Question: I want to create a video player exactly like Kick Starter video player (<URL>
I want to have a play button and an image, and after clicking on image, image and play button become invisible, and video starts playing.

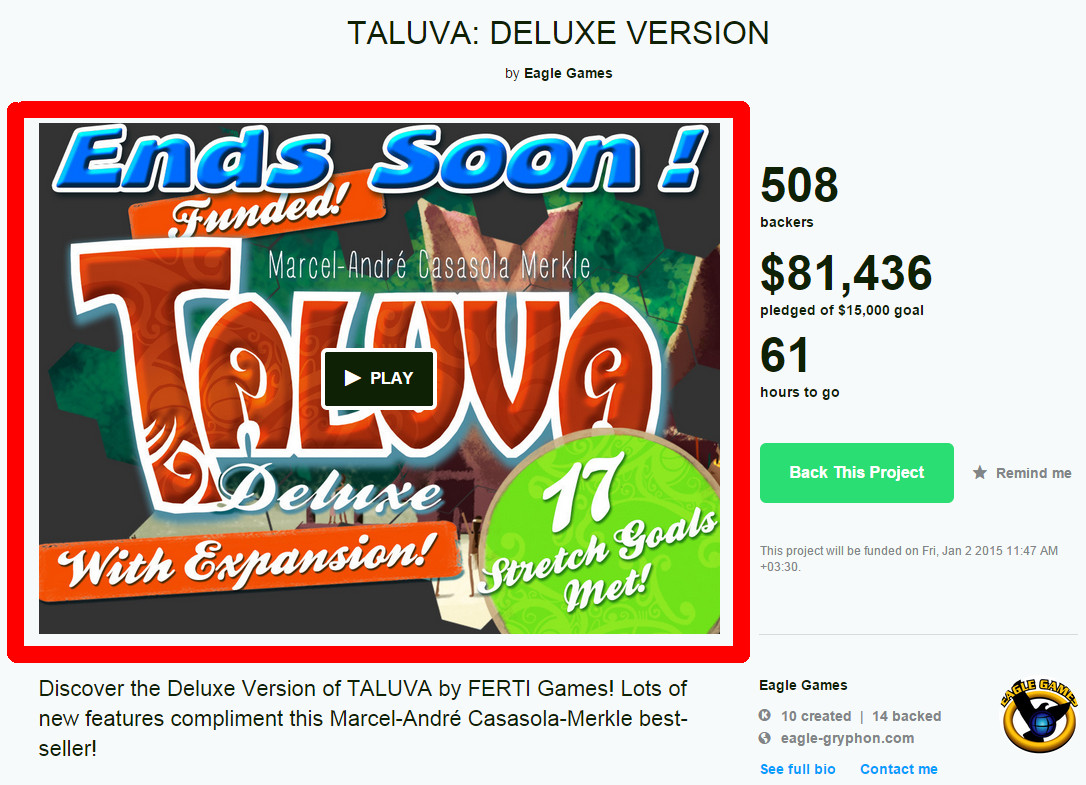
Answer: Have a look at Z-index.
img {
z-index: -1;
}
here is a link to a good website: <URL>